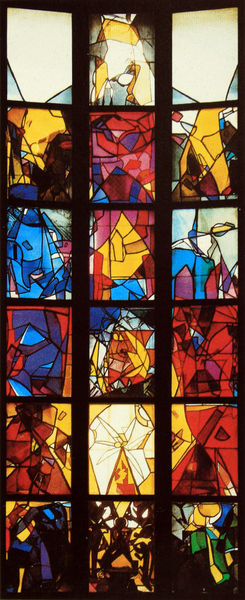
Titel: Dreiteilige Fenstergestaltung im Sitzungssaal
Künstler: Adolf Hölzel
Standort: Hannover
Institution: Keksfabrik H. Bahlsens
Schlagwörter: blau, dunkel, himmel, weiß, gelb, grün, komposition, bunt, fenster, glas, hell, licht, schwarz, rot, ornament, gesicht, rahmen, felder, kirche, sonne, figur, farbig, moderne, abstrakt, farben, flächen, modern, sprossenfenster, farbe, lila, violett, rand, verzierung, hoch, leuchten, foto, rechteck, sprossen, stern, linie, scheiben, scheibe, stilisiert, mosaik, kunst, bleiglas, fensterscheiben, buntglas, glasfenster, glasmalerei, jesus, durchsichtig, struktur, chor, heilig, maria, geometrie, viereck, sakral, christentum, joseph, scherben, blei, glass, kirchenfenster, chorfenster, tafeln, zyklus, butzen, bleifenster, mehrteilig, unterteilt, fensterstreben, chagale, 18, fensterbemalung, fesnet, stilisirt, kirche bunt